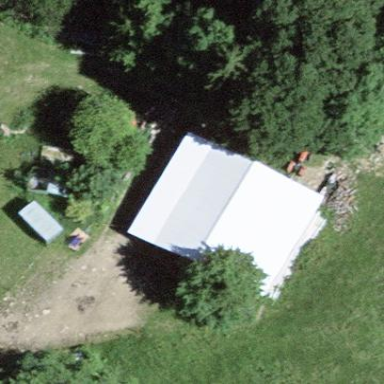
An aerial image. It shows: Barn.